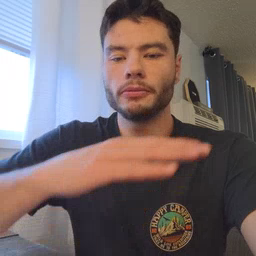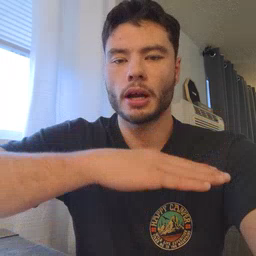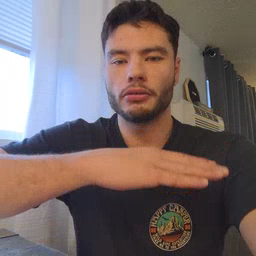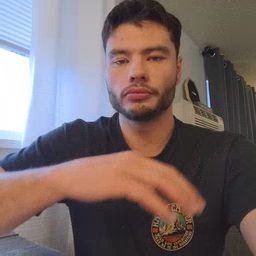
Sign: table